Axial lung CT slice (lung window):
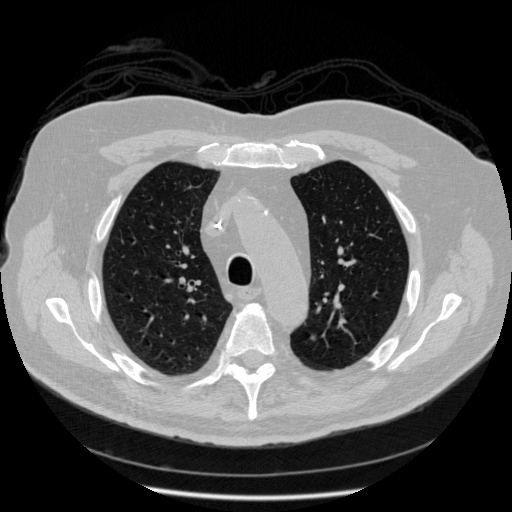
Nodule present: yes
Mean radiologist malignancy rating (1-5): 2.5